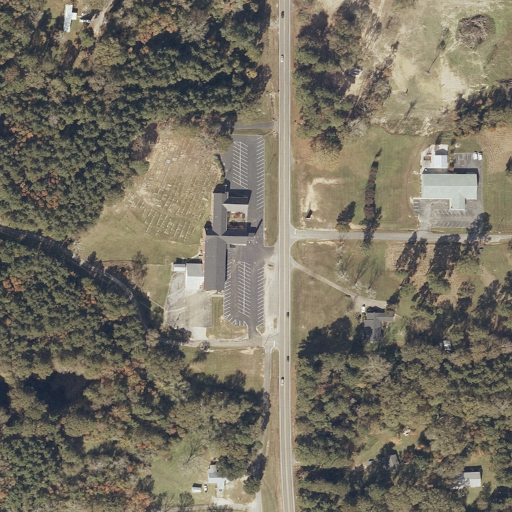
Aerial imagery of mountain in Mississippi named Old Meeting House Hill containing pasture, evergreen forest, shrub, mixed forest, open development, low intensity development, medium intensity development, high intensity development, and grassland